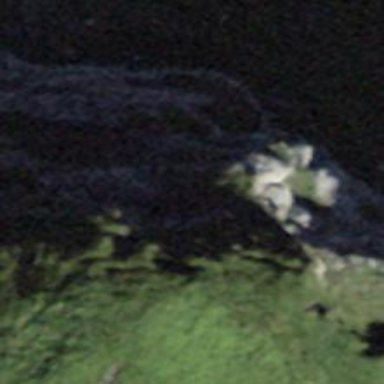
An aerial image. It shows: Natural cliff.